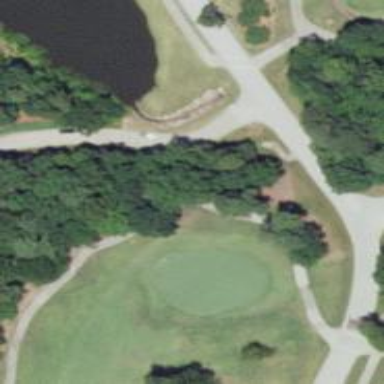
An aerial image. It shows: Path designated for golf carts.